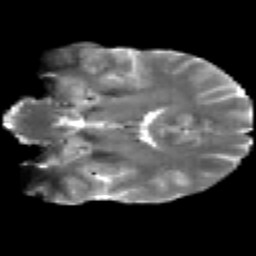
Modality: T2w
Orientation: coronal
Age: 29
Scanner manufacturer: siemens
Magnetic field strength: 3 T
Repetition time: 2.2 s
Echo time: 0.084 s